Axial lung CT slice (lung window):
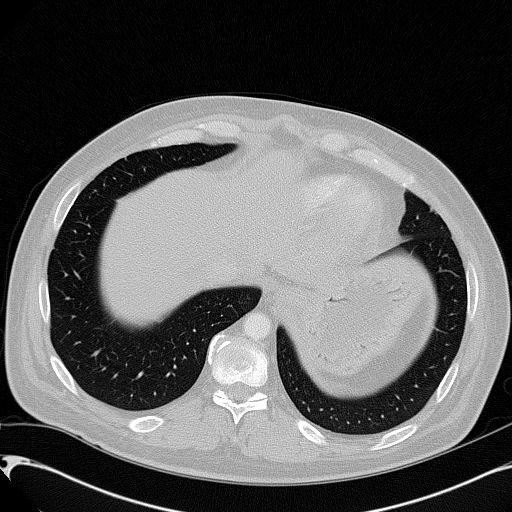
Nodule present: no